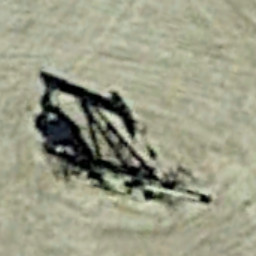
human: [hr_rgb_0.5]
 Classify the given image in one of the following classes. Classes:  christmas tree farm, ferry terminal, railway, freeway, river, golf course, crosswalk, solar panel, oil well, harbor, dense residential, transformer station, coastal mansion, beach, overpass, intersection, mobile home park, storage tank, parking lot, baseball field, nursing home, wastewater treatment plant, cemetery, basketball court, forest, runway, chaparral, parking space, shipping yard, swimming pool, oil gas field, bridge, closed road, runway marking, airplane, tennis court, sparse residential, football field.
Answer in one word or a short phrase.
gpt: oil well